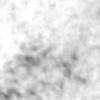
Label: no_change